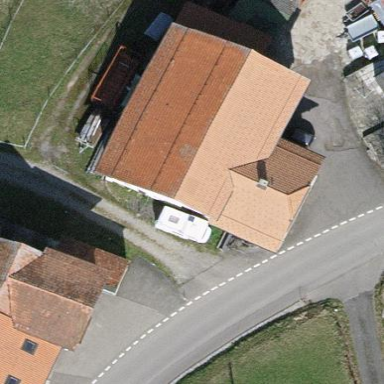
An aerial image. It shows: Simple and straightforward house.